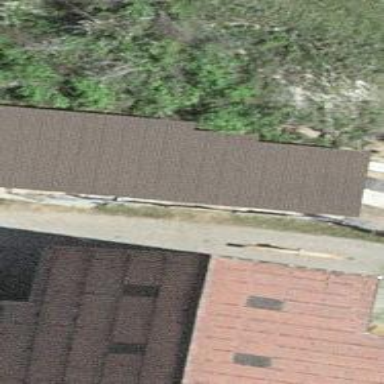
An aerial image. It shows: View of roof of building.